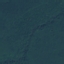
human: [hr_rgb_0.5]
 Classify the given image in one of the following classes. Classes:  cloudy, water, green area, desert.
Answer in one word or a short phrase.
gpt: green area